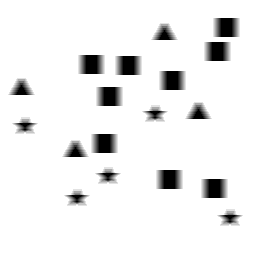
Squares: 9
Triangles: 4
Stars: 5
Total shapes: 18